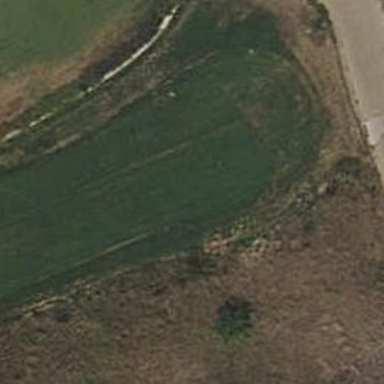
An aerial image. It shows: Golf tee.